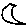
Label: moon